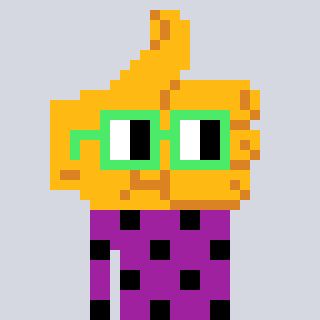
a pixel art character with square light green glasses, a thumbsup-shaped head and a magenta-colored body on a cool background